Aerial crown-view tile of a tropical tree (Barro Colorado Island, Panama), acquired 20241112:
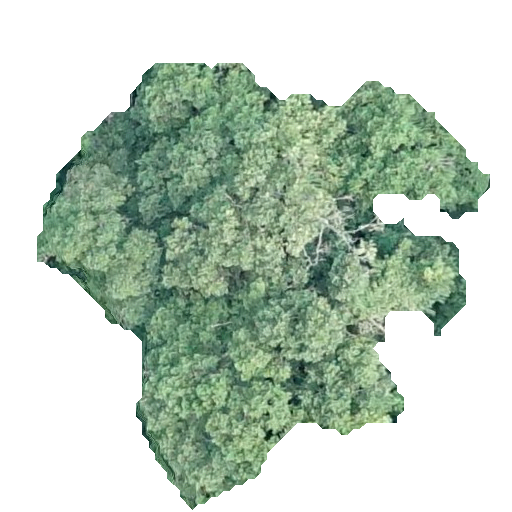
Species: Calophyllum longifolium
GBIF accepted scientific name: Calophyllum longifolium
Crown area: 187.638 m²